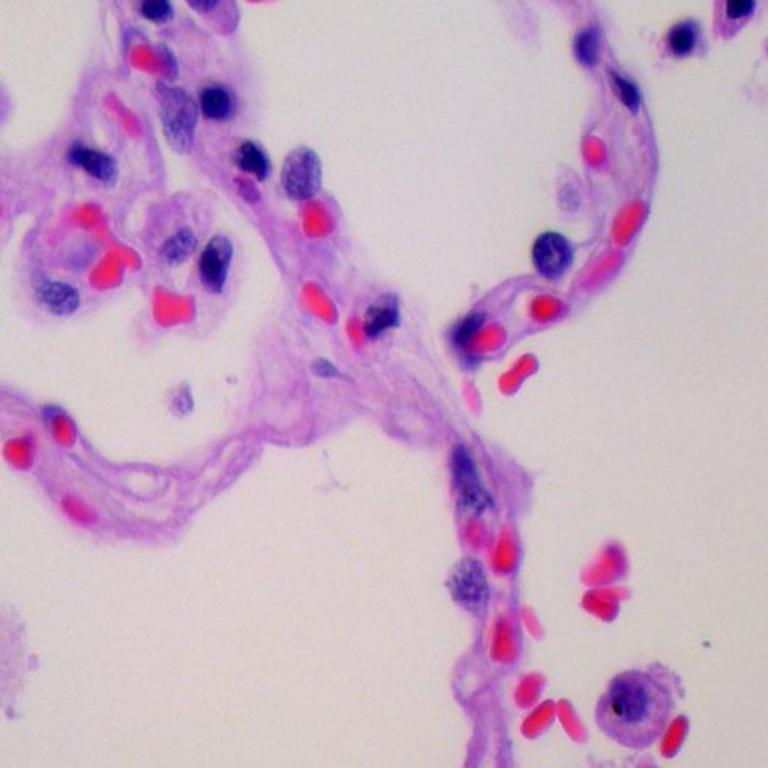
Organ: lung
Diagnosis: benign